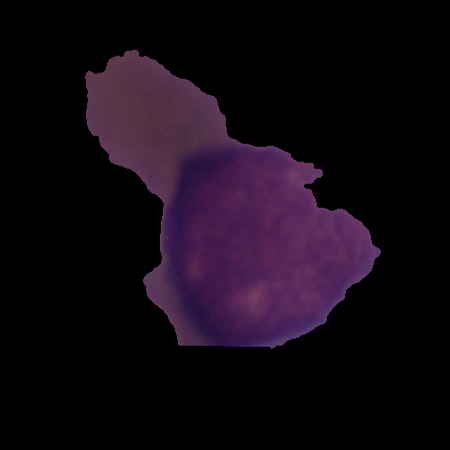
Label: cancer